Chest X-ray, PA view. Patient: 28 years old, sex F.
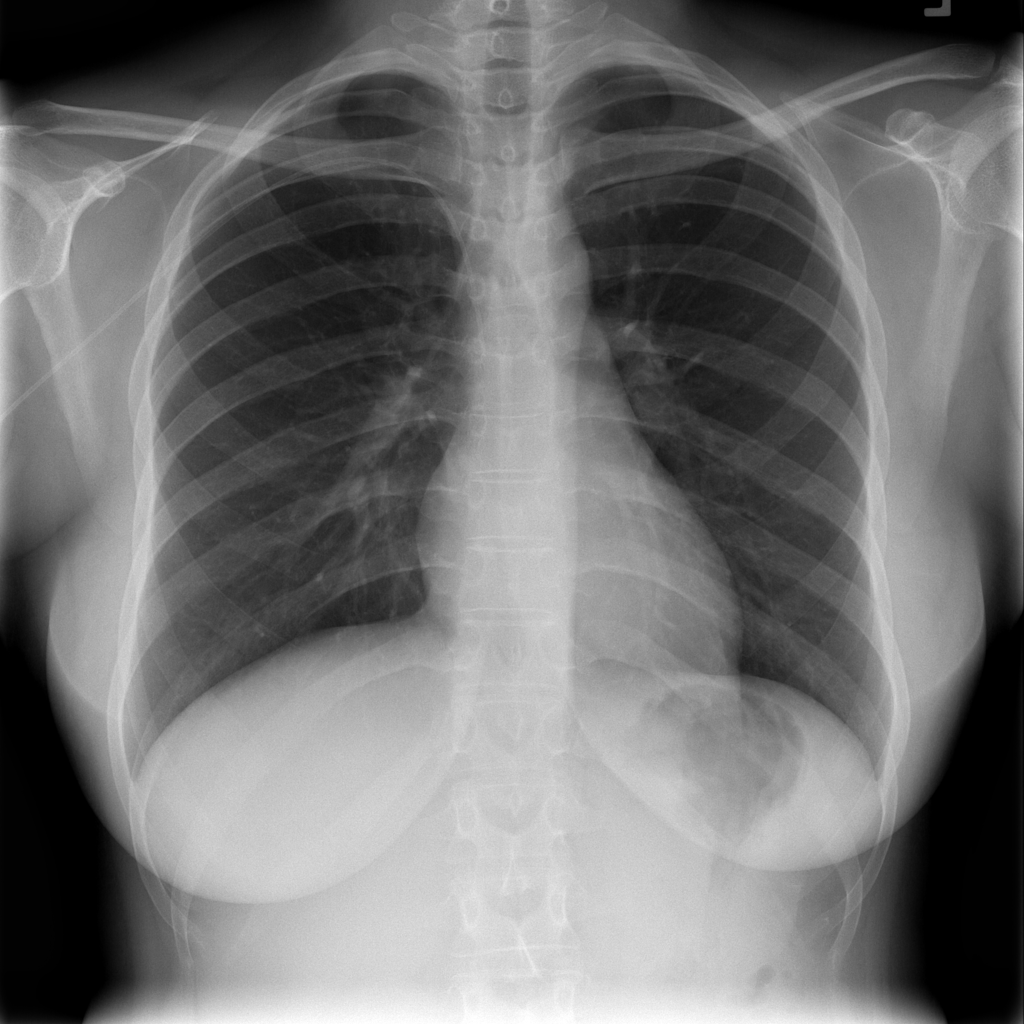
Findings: No Finding